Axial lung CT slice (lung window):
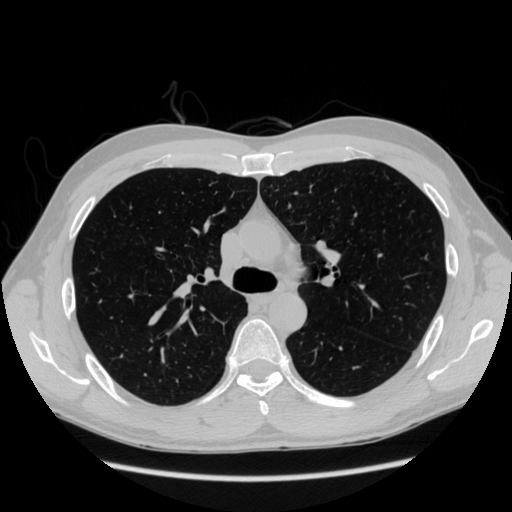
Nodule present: no